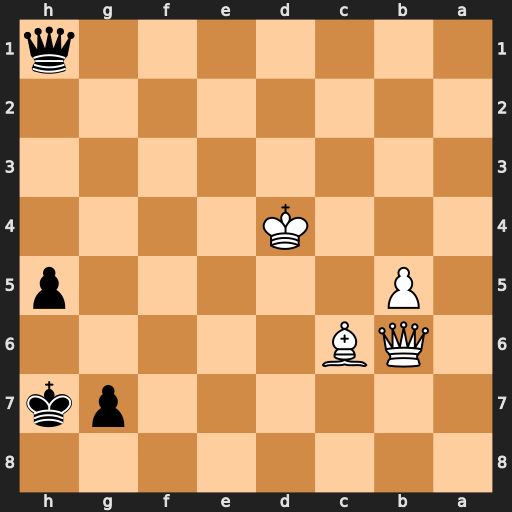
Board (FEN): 8/6pk/1QB5/1P5p/3K4/8/8/7q
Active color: b
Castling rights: -
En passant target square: -
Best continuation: Qg1+ Kd5 Qxb6